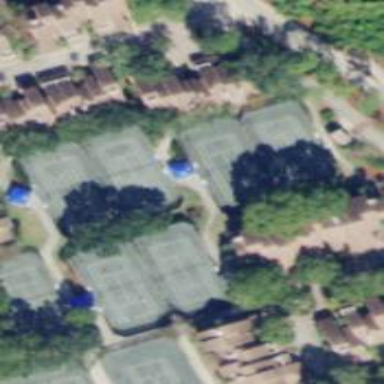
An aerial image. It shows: Tennis court on the leisure land pitch.